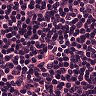
Metastatic tissue present: no